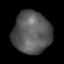
Tissue: lung
Cell type: Epithelial cells
Senescence score: 0.201
Nuclear area (px): 1568
Mean DAPI intensity: 88.793